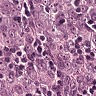
Metastatic tissue present: yes